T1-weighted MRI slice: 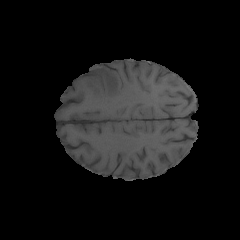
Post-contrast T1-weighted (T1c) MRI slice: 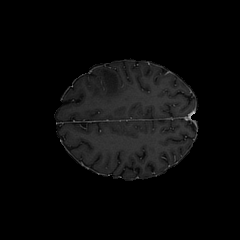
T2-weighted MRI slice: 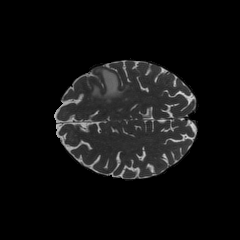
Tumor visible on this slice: yes